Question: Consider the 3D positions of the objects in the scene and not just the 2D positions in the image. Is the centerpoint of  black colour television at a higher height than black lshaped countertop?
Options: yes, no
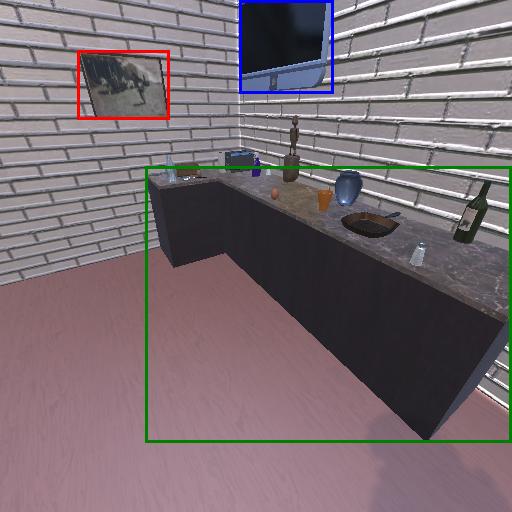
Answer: yes